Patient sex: M
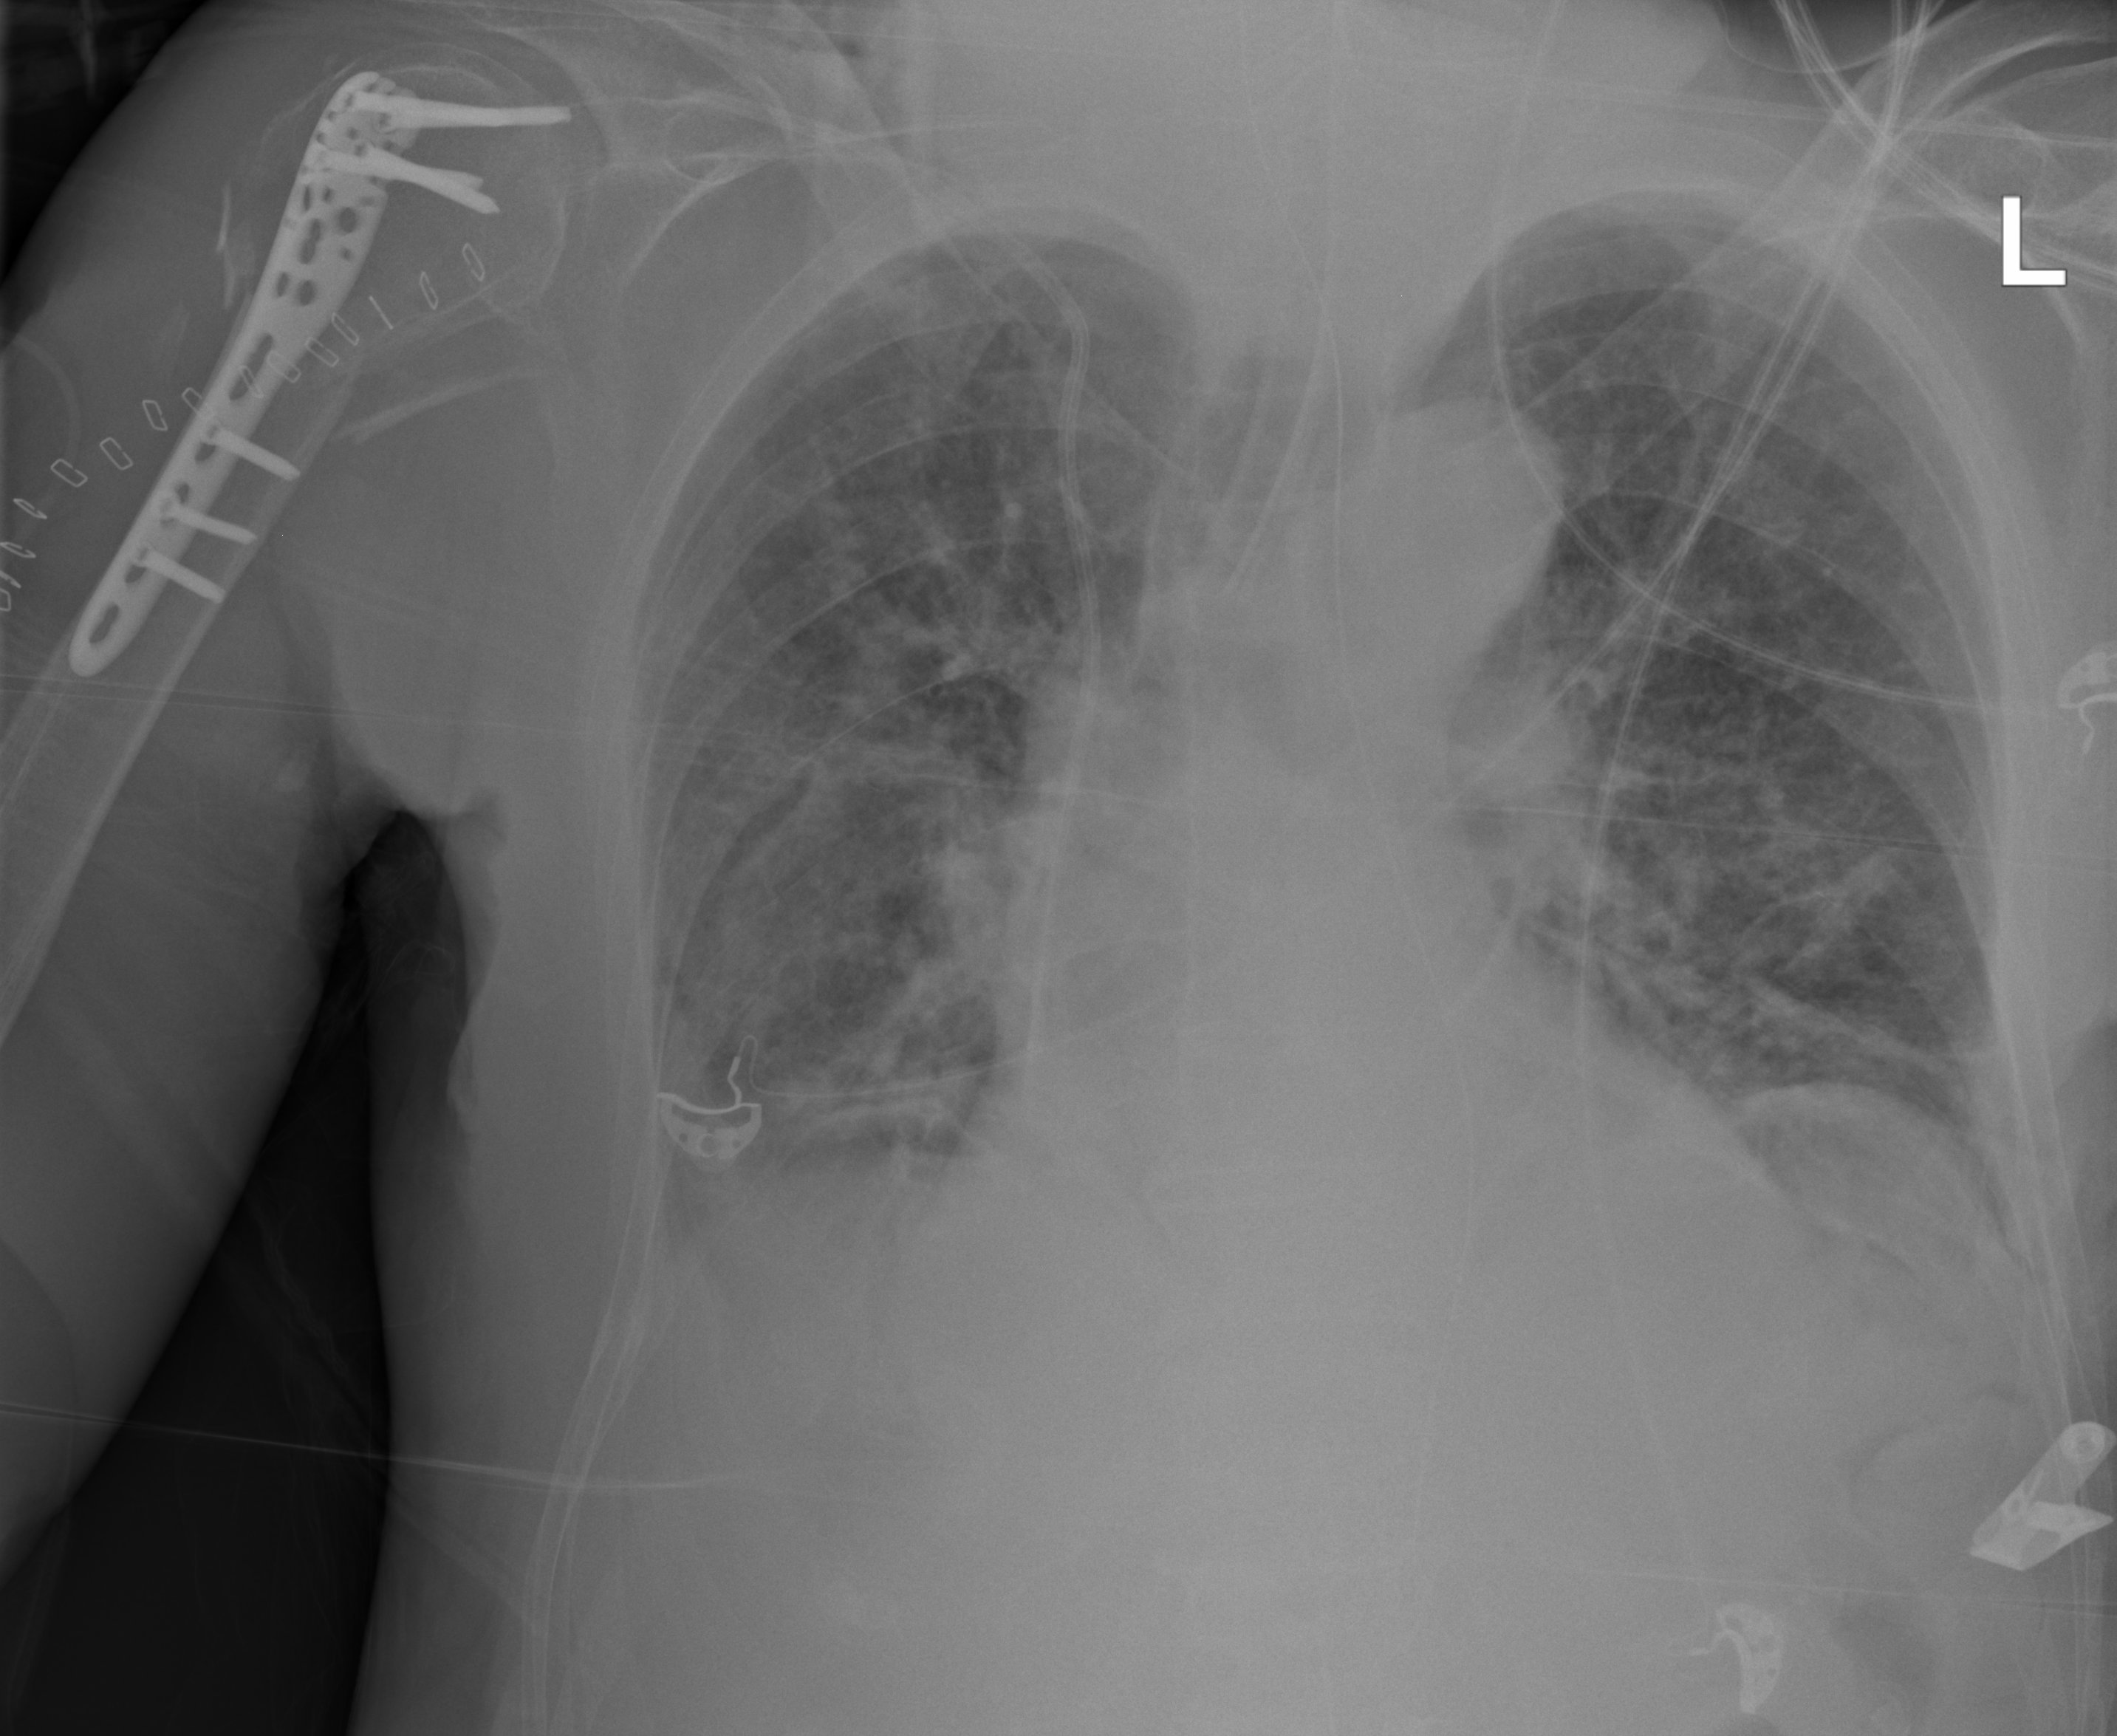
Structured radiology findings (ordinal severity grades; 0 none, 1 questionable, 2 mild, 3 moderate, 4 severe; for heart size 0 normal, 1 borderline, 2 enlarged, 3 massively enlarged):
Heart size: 2
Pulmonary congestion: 2
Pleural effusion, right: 2
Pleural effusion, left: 2
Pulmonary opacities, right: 2
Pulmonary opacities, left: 2
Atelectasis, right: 2
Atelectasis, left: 2